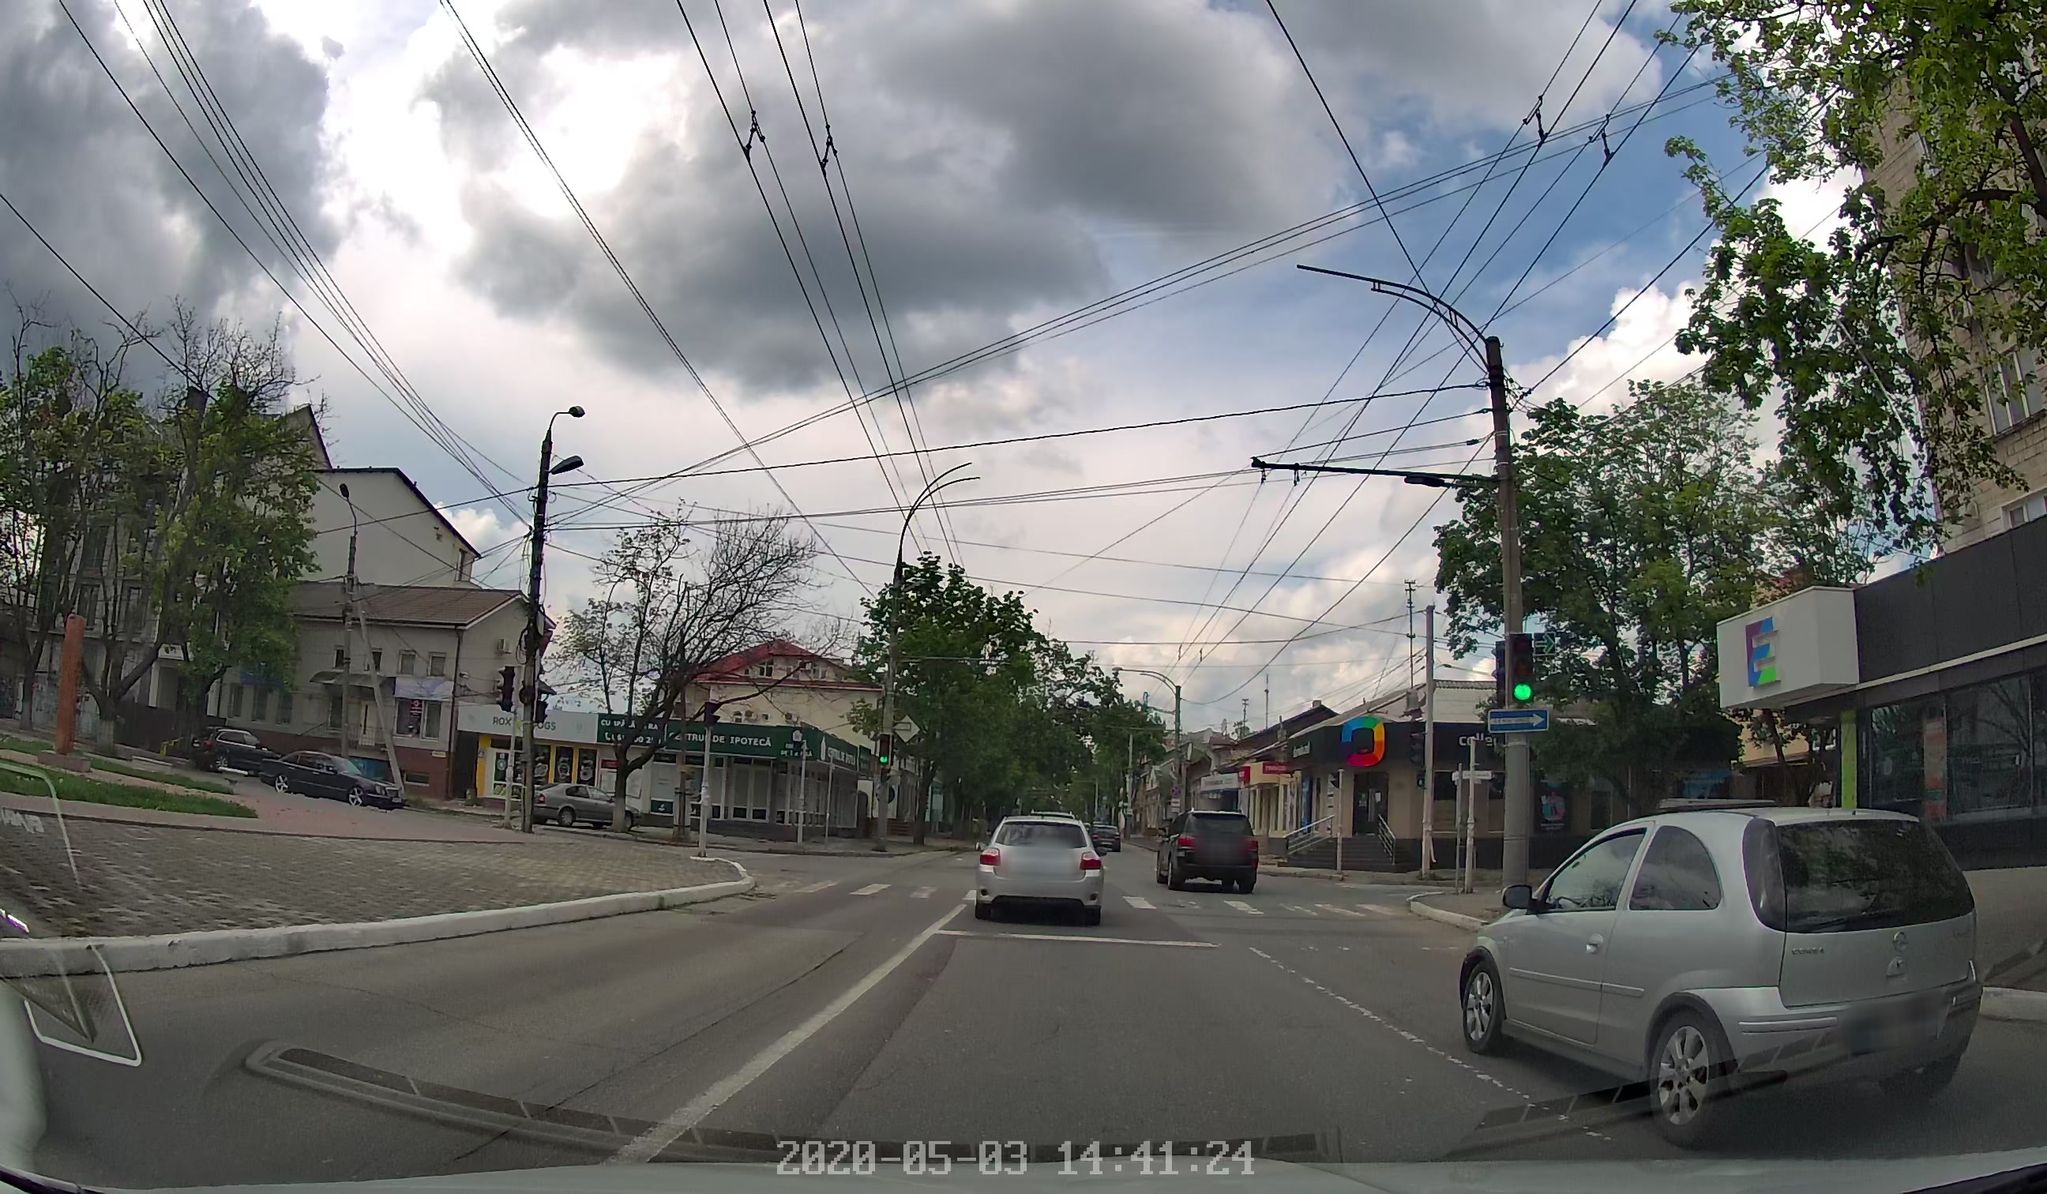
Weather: cloudy
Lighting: day
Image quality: good
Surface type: driving surface
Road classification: secondary
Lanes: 2
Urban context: urban centre
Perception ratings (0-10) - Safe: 3.42, Lively: 5.98, Beautiful: 5.9, Boring: 2.28, Depressing: 1.89, Wealthy: 0.49